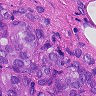
Metastatic tissue present: yes